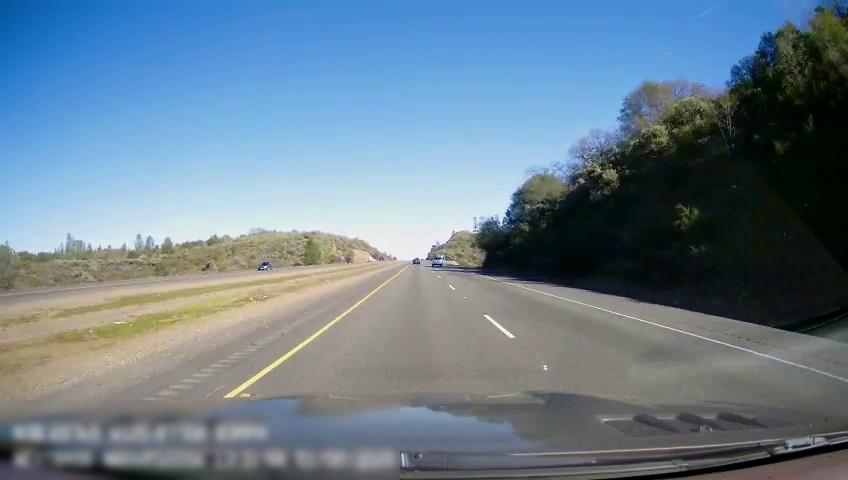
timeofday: Day
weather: Sunny
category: Drivable Space
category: Drivable Space
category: Vehicles | Car
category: Vehicles | SUV
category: Lanes | Current Lane
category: Lanes | Current Lane
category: Lanes | Alternate Lane